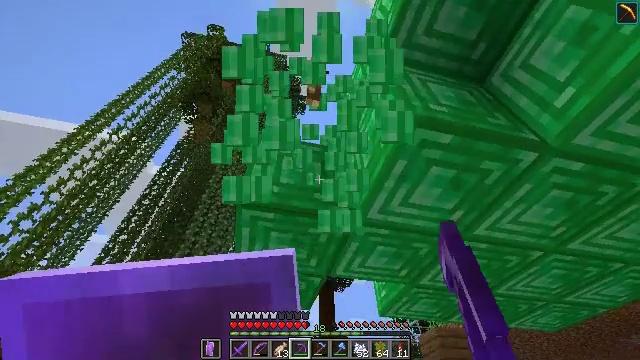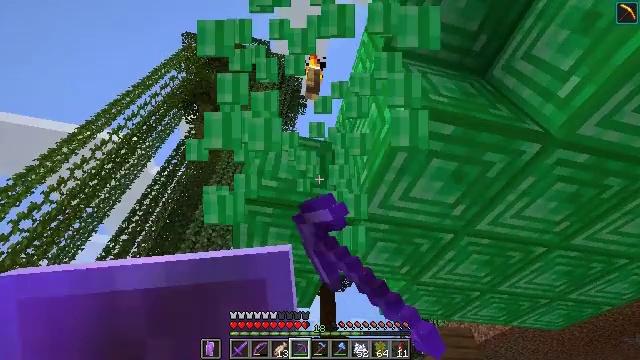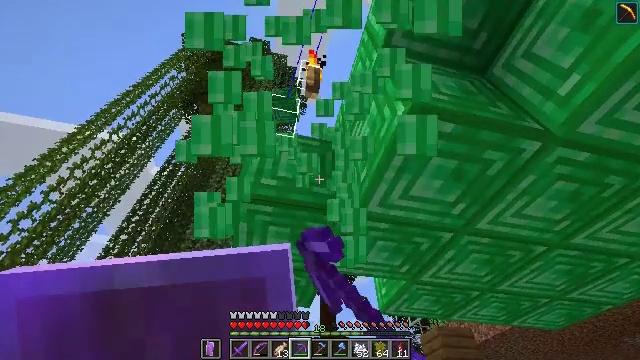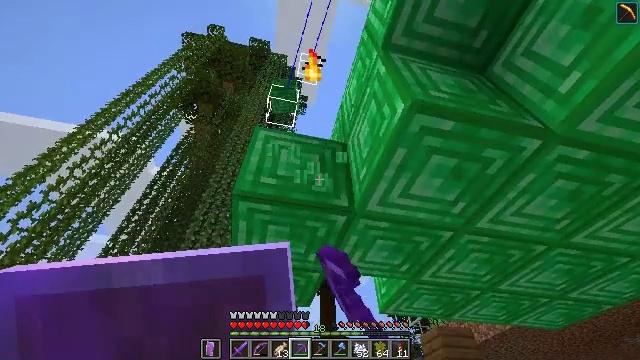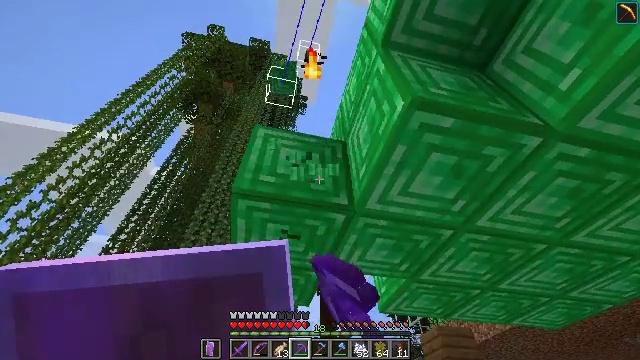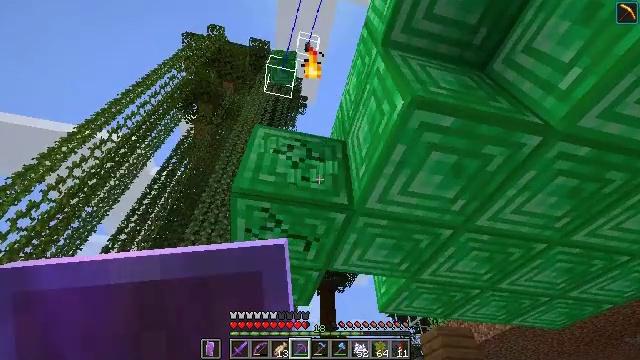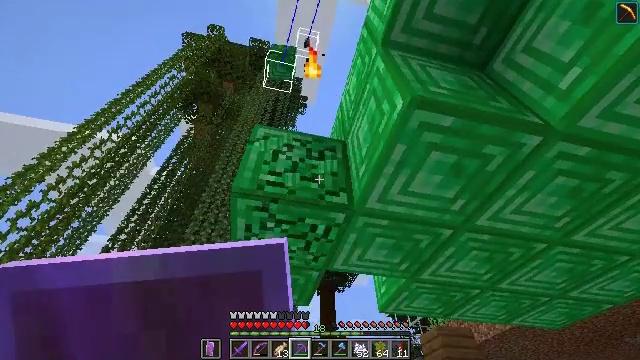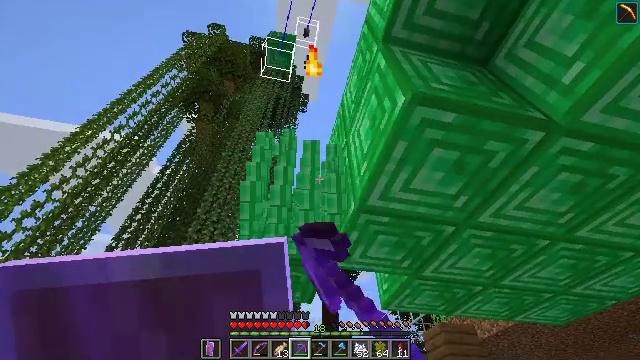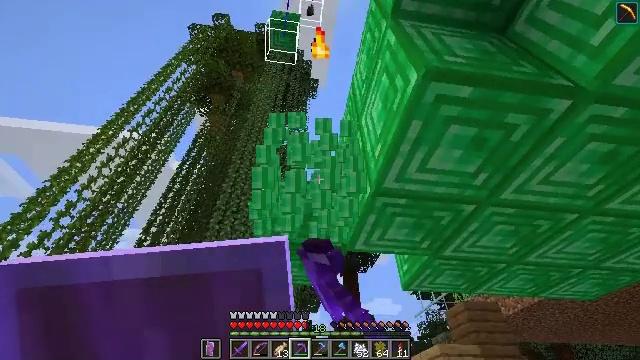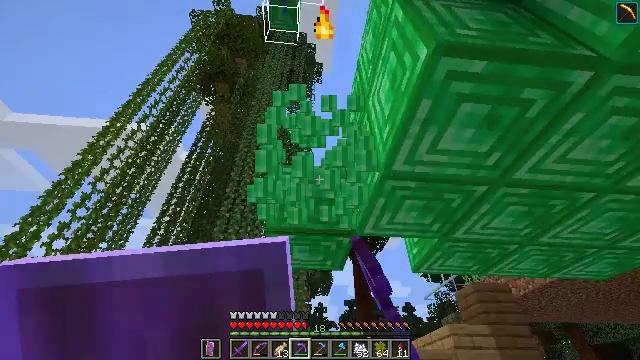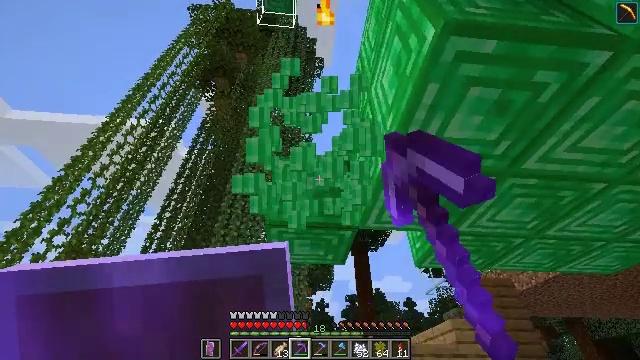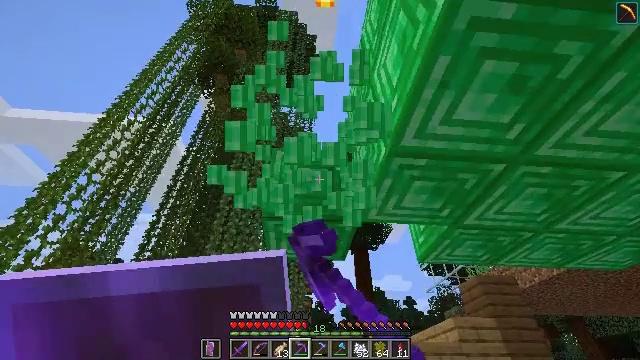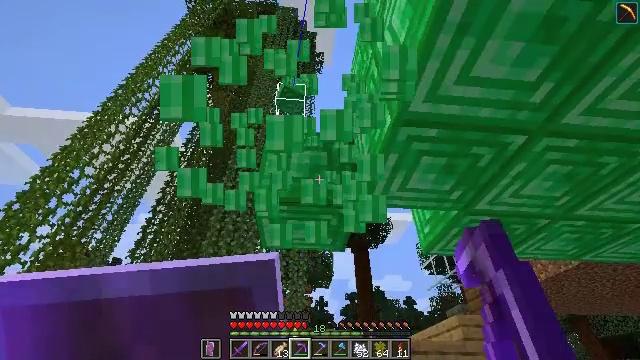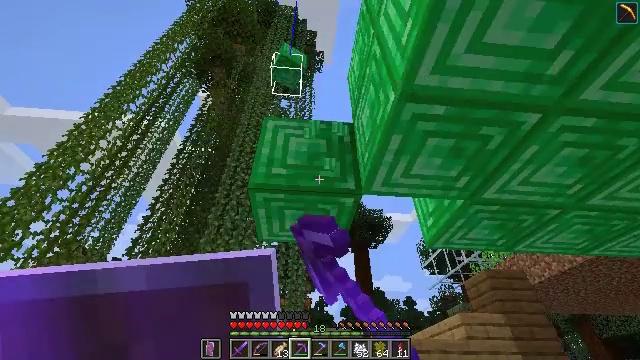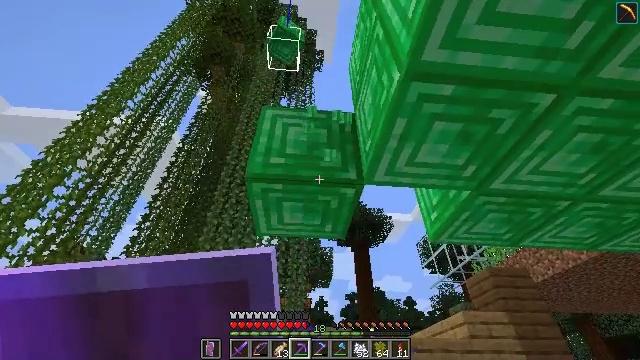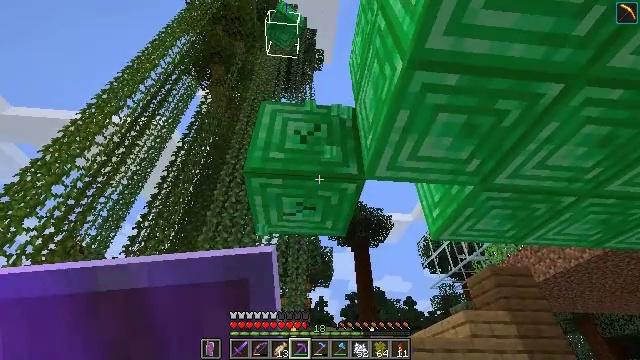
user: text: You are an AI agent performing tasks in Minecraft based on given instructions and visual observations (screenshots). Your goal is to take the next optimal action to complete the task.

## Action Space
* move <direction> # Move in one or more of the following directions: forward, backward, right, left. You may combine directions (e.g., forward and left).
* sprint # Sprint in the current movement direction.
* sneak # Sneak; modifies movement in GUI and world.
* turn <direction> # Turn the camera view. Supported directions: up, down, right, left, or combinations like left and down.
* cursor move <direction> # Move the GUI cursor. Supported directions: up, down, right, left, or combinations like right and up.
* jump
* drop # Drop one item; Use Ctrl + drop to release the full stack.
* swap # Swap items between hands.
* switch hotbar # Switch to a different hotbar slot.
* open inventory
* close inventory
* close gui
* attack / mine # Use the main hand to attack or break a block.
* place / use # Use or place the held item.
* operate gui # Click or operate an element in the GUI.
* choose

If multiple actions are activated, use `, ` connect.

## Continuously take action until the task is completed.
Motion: motion action
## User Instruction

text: Break the emerald block to collect it.
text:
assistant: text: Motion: attack / mine
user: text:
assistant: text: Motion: attack / mine
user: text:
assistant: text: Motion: attack / mine
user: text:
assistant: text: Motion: attack / mine
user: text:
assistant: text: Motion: attack / mine
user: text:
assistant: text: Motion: attack / mine
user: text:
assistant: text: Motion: attack / mine
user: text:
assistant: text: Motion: turn left and down, attack / mine
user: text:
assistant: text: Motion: move forward, turn left and down, attack / mine
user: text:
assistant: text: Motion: move forward, attack / mine
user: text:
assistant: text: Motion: move forward, attack / mine
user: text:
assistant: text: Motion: move forward, attack / mine
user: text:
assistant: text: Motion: move forward, attack / mine
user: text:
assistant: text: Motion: attack / mine
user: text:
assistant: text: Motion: attack / mine
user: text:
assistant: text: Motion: attack / mine
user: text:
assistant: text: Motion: attack / mine
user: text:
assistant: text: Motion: attack / mine
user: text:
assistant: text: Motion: attack / mine
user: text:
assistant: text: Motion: attack / mine
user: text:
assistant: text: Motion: attack / mine
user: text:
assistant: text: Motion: attack / mine
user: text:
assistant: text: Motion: attack / mine
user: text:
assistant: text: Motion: turn right, attack / mine
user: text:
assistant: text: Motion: turn right, attack / mine
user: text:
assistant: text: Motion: turn right and up, attack / mine
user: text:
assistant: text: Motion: turn right and up, attack / mine
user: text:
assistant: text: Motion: turn right and up, attack / mine
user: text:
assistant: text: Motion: turn right and up, attack / mine
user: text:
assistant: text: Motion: turn right and up, attack / mine